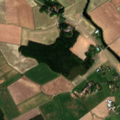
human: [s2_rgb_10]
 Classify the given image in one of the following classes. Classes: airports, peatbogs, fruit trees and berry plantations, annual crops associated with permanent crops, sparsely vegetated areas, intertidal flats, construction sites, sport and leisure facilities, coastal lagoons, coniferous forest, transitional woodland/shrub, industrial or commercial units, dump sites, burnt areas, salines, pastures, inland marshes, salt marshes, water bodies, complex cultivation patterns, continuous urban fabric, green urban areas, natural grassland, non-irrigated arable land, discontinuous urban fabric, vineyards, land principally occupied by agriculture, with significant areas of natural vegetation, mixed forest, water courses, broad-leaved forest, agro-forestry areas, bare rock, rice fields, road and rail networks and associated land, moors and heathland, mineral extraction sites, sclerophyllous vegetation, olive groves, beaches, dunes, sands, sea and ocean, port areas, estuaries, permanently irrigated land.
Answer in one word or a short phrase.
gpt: non-irrigated arable land, coniferous forest